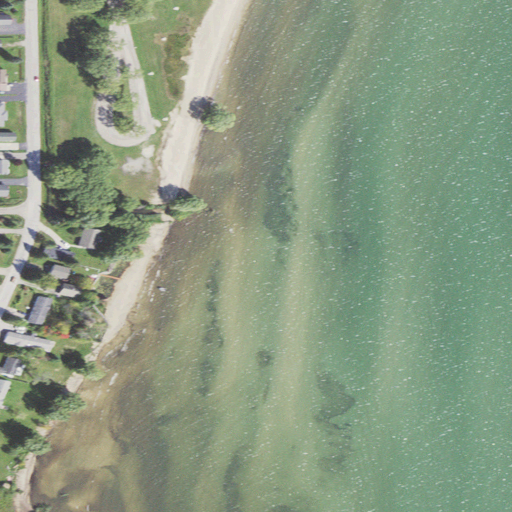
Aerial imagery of cape in Michigan named Stony Point containing open water, low intensity development, medium intensity development, open development, grassland, barren land, woody wetlands, and high intensity development